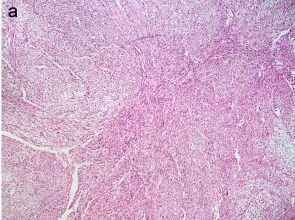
Histopathological examination of the tumor. (a) Magnification, x40.
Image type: pathology (h&e)